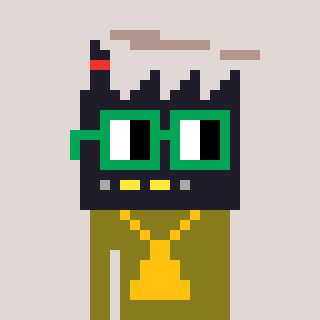
a pixel art character with square green glasses, a factory-shaped head and a gunk-colored body on a warm background